Question: I'm using a NSMutable String to gain a string back from a database query. I've assigned the variable with @"" and then populate if found from the database. I've tried adding autorelease / release but this causes problems with references to the database call.
Can someone point out my error ?
I would have typed this code but I felt the analyzer arrows were useful.

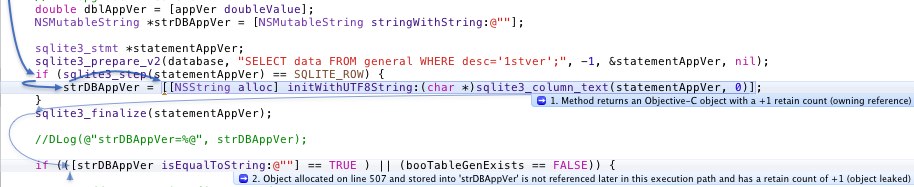
Answer: You're creating an autoreleased NSMutableString and assigning the pointer strDBAAppVer to point to it. But then you throw away the reference to that object, and get the pointer strDBAppVer to point to a new object, an NSString with a retain count of 1.
What I you want is inside your if statement is something like this:
'''
NSString* databaseField = [[NSString alloc] initWithUTF ...etc.]
[strDBAppVer setString: databaseField];
[databaseField release];
'''